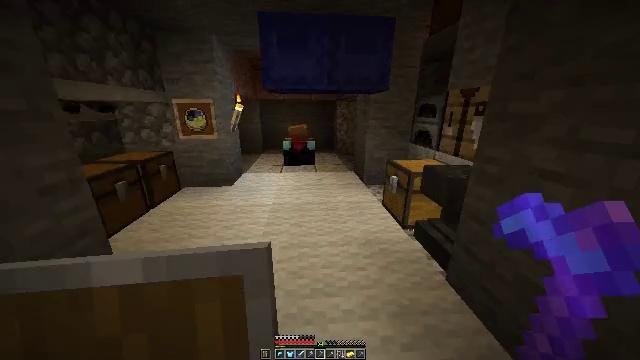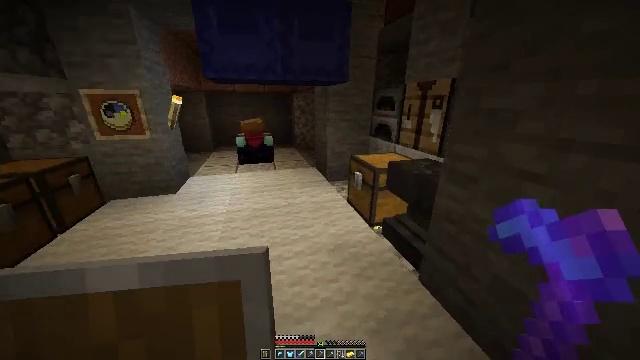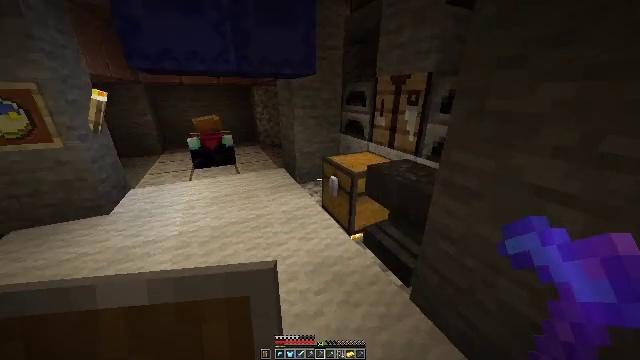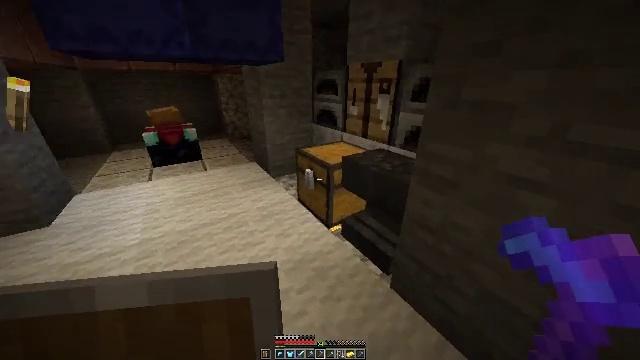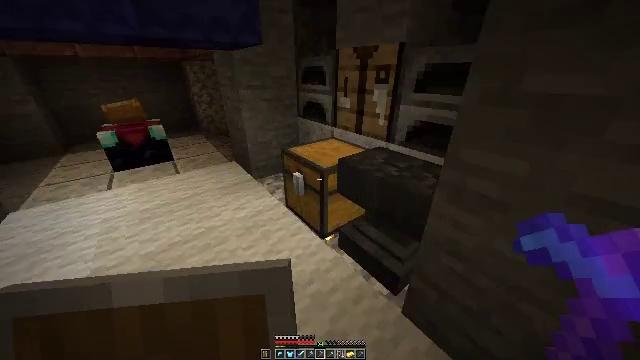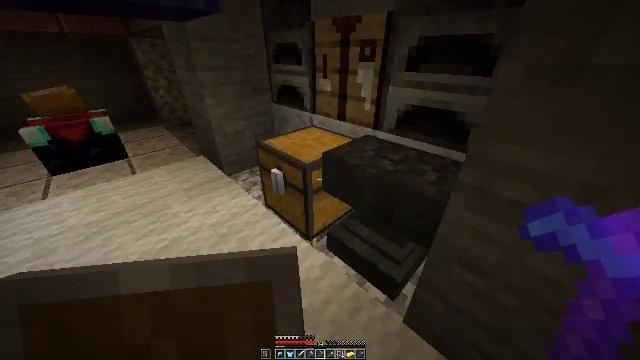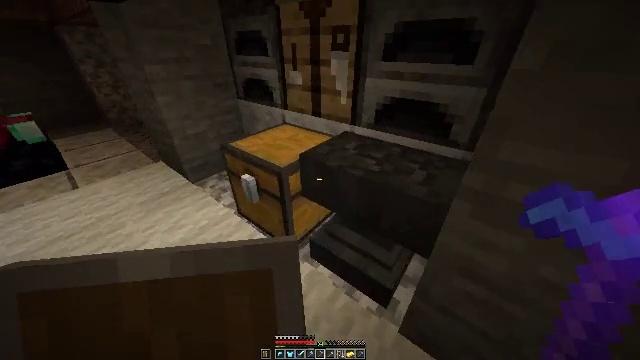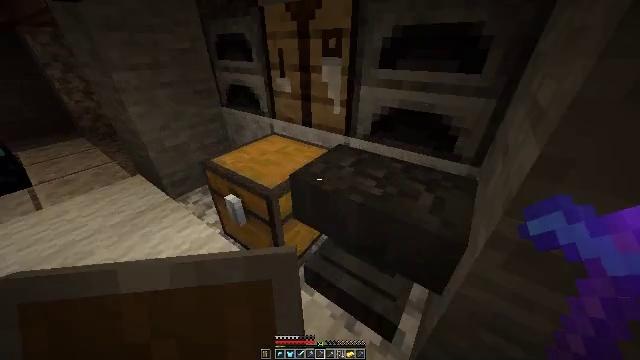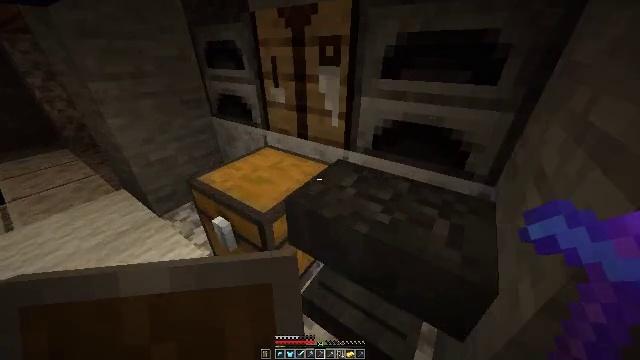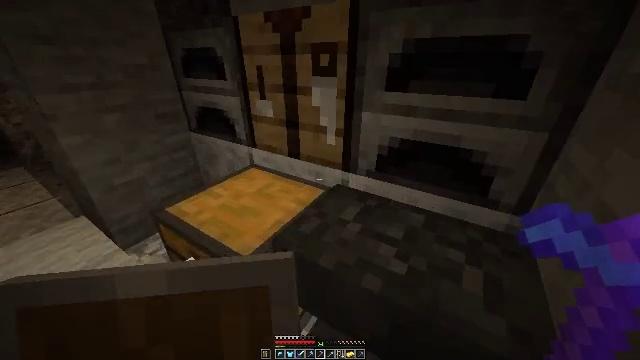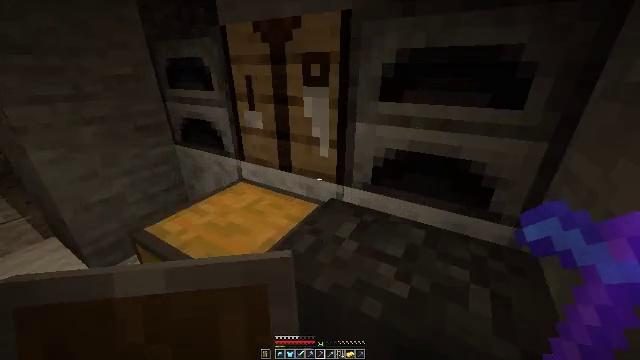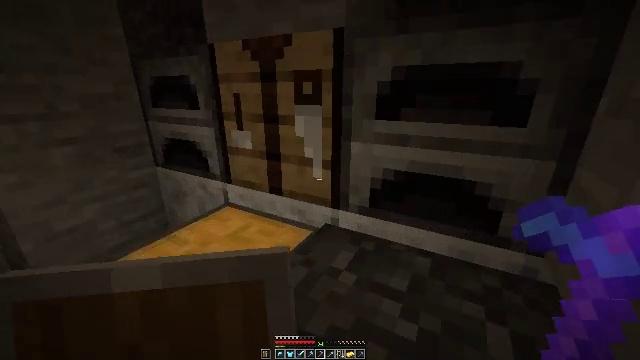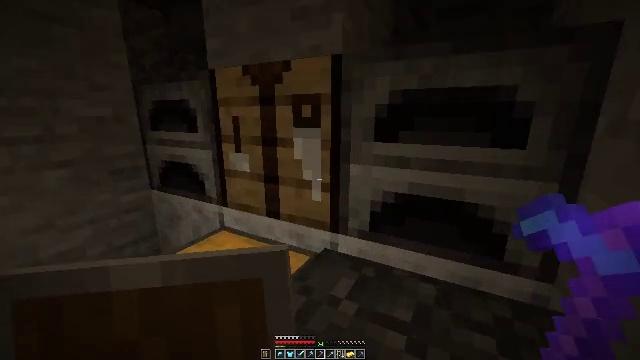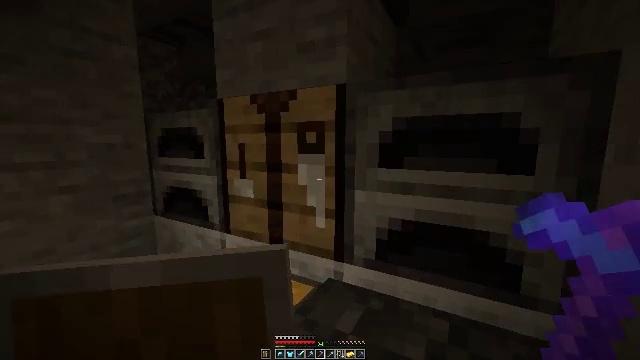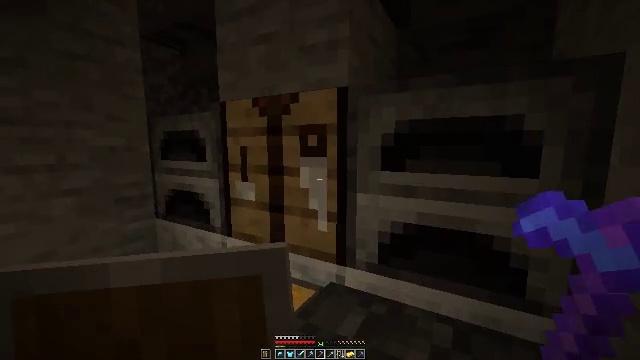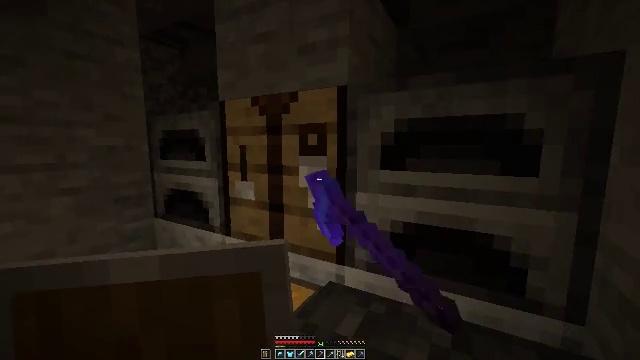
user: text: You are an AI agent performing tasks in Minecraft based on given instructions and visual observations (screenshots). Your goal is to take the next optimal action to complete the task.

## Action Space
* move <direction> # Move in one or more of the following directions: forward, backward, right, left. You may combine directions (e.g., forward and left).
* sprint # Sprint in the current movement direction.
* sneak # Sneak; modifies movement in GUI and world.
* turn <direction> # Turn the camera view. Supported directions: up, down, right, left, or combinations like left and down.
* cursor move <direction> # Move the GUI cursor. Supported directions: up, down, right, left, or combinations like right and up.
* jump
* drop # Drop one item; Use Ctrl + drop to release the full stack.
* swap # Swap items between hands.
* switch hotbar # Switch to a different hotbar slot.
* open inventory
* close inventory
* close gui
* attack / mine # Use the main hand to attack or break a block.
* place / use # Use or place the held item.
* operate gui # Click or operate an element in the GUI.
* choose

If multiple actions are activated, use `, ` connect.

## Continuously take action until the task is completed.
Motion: motion action
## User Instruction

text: Combine emeralds to craft an emerald block.
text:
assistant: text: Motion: move forward, turn right and down
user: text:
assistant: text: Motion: move forward, turn right and down
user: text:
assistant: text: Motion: move forward, turn right and down
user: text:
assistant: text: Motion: move forward, turn right and down
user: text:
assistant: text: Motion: move forward, turn right and down
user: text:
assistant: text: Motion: move forward, turn right and down
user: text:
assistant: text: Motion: move forward, turn right
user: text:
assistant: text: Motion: turn right and up
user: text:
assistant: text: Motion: turn right and up
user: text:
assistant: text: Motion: turn right and up
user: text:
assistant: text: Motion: turn right and up
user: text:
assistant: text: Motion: turn up
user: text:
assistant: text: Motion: turn left and up
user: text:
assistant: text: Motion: use / place
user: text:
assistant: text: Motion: use / place
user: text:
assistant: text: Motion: use / place
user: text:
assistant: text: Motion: use / place
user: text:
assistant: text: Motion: no_op
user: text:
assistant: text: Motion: no_op
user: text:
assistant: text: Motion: no_op
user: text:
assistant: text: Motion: no_op
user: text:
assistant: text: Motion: no_op
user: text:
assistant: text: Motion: no_op
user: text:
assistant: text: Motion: turn left
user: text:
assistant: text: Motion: turn left
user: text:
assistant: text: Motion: sneak, turn left and up
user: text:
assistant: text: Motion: sneak
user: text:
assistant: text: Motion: sneak
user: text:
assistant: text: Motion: sneak
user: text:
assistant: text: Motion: sneak